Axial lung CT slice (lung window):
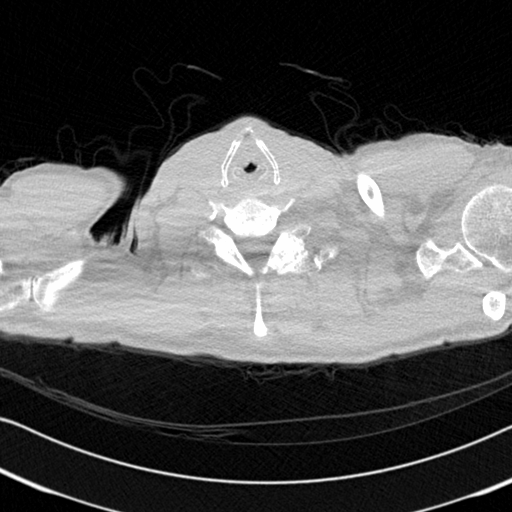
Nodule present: no